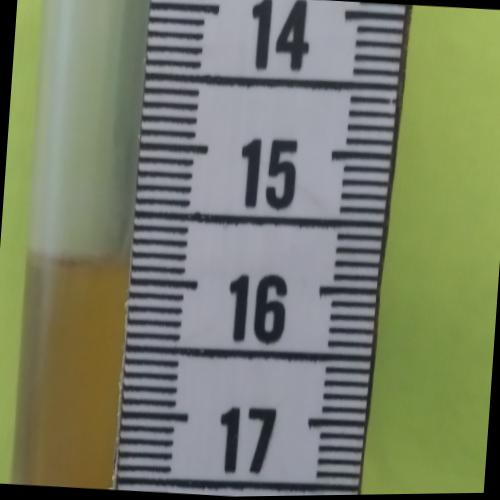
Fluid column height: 15.9 cm